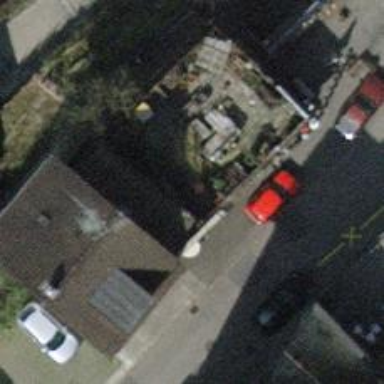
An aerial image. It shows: Fast food establishment.